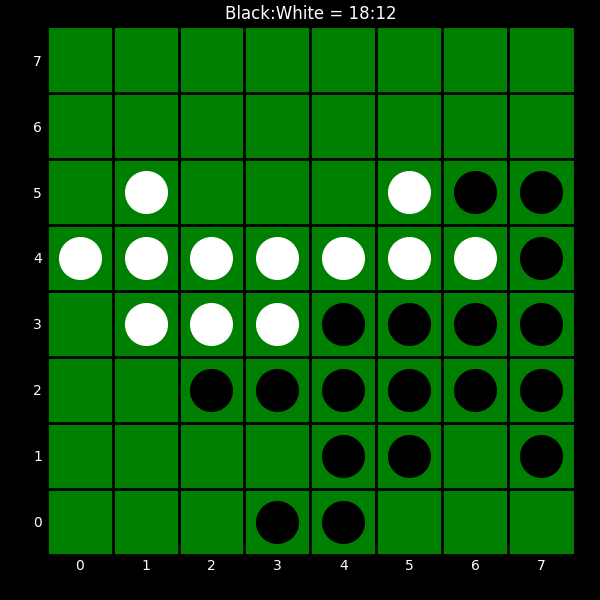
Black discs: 18
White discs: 12